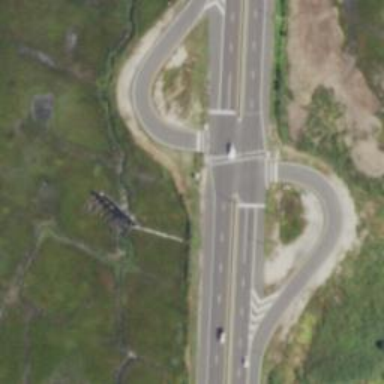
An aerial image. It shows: Trunk_link highway with jughandle junction.